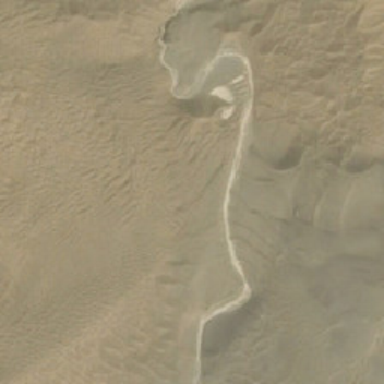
The area of the desert is very wide and water is scarce .